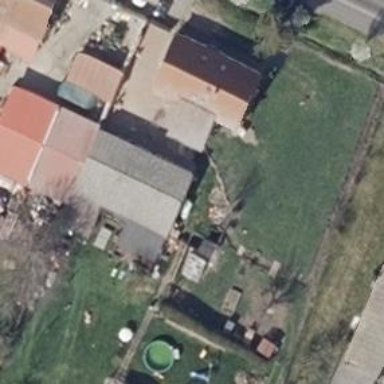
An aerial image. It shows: Building with gabled roof.